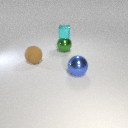
large brown rubber sphere in front of large green metal sphere